Field crop: maize
Growth stage: 2
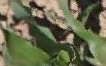
Species: maize